Interaction volume radius: 10 \u00c5
Interaction volume height: 15 \u00c5
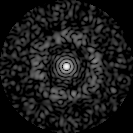
Disorder parameter: 0.8238